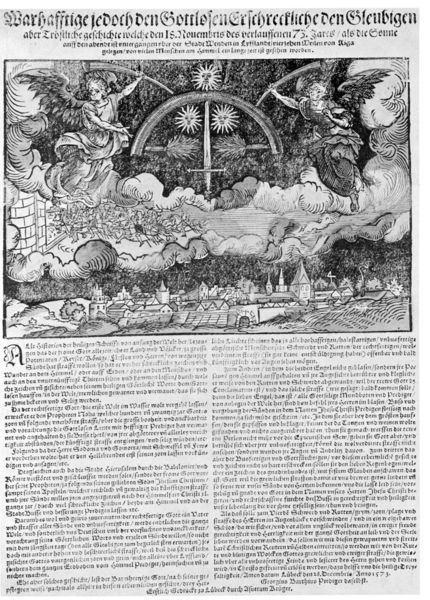
Titel: Warhafftige jedoch den Gottlosen
Erschreckliche
Standort: Zürich.
Institution: Wickiana
Schlagwörter: flügel, gott, himmel, weiß, wolken, kirchturm, landschaft, stadt, fenster, grau, kleid, schwarz, symbol, haus, wolke, alt, gericht, bild, horn, erde, häuser, kirche, sonne, gewand, drei, turm, engel, holzschnitt, schrift, papier, ansicht, bogen, ort, vedute, zwei, dorf, dächer, mauer, ziegel, grafik, spalten, figuren, krieg, schlacht, symmetrie, palmwedel, tor, kirchen, stadtansicht, mond, buch, burg, kreuz, religion, türme, stern, zweig, druck, schwarz weiss, sterne, stich, titel, seite, illustration, schwert, text, zeitung, buchstaben, initiale, überschrift, kugel, kämpfen, buchdruck, buchseite, jahr, stadttor, apokalypse, jüngstes gericht, mittelalter, religiös, erscheinung, stadtmauer, posaunen, kupferstich, welt, sakral, christentum, universum, gläubige, sonnen, regenbogen, lateinisch, troja, wunder, buchmalerei, spalte, artikel, majuskel, aeneas, himmelswesen, schert, haiden, woklen, himmelsreich, vergil, zweispaltig, heiden, paper, ssakral, apokalypse des johannes, 18, tet, tannenzweig, gottlos